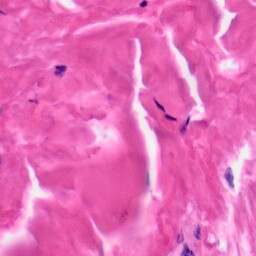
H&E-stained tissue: Skin